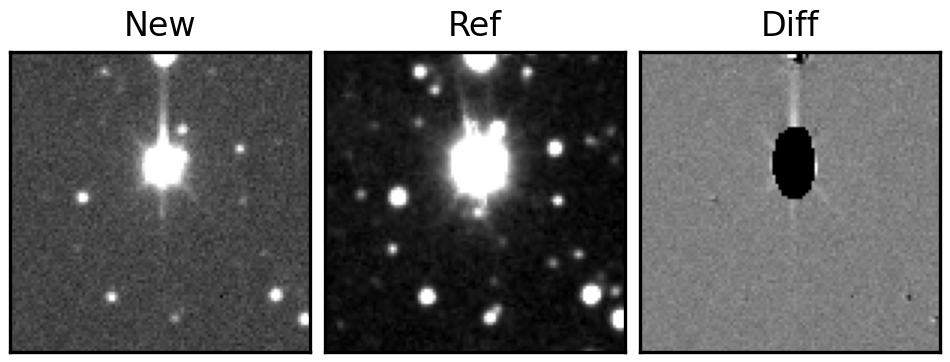
Label: bogus